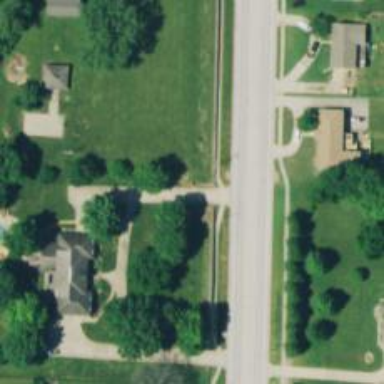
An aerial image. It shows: Driveway.